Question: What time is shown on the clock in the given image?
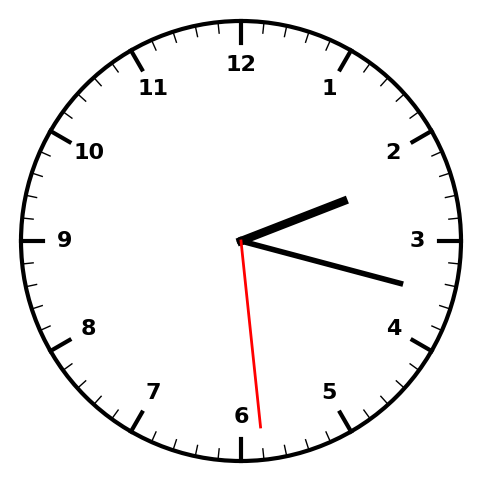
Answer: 02:17:29